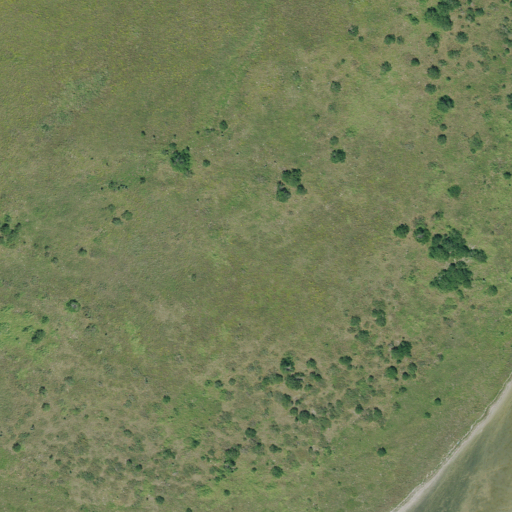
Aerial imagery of cape in Texas named Banderia Point containing grassland, shrub, and barren land